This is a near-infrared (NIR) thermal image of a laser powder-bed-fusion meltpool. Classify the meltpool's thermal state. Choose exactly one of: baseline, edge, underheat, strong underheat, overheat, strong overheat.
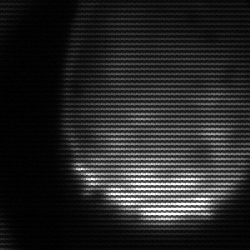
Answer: edge